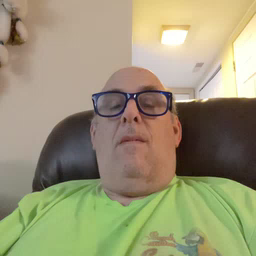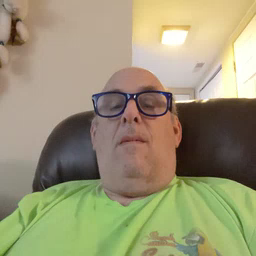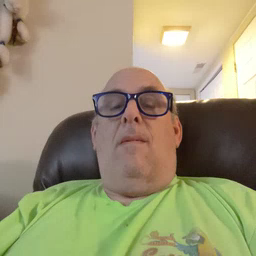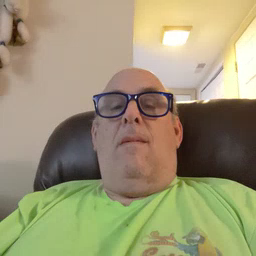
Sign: bee